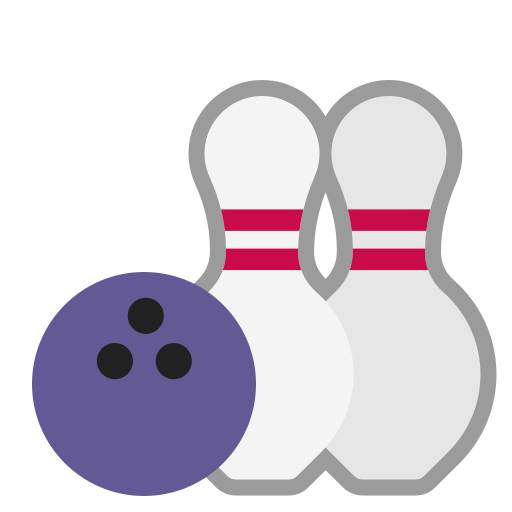
bowling flat